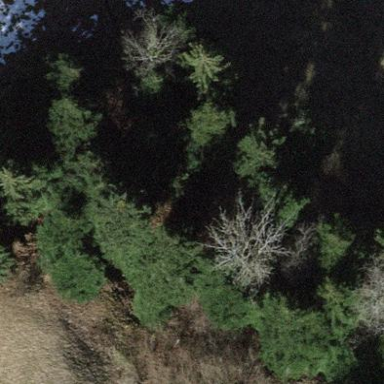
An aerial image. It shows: Patch of scrub vegetation.